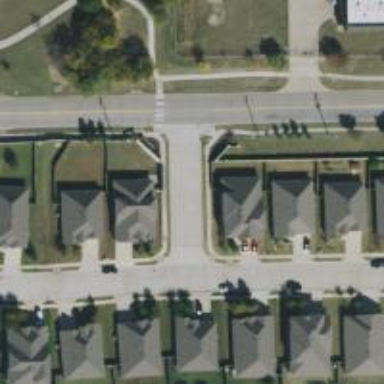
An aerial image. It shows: Residential road.